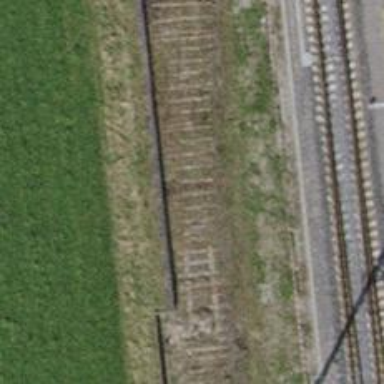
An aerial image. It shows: Railway spur service.